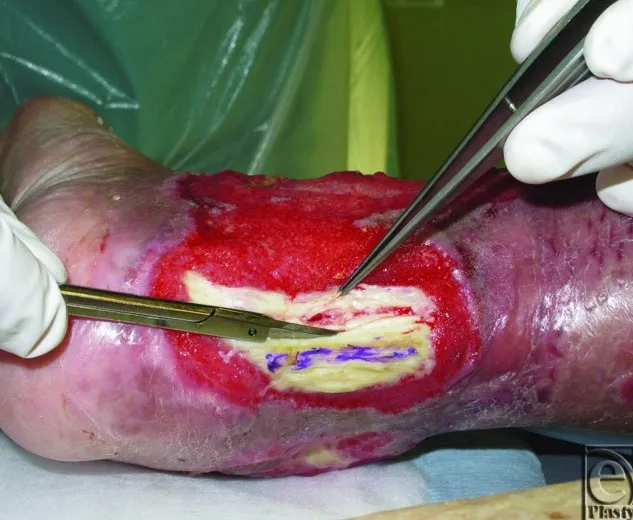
Longitudinal slit procedure.
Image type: medical_photograph (other_medical_photograph)